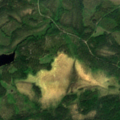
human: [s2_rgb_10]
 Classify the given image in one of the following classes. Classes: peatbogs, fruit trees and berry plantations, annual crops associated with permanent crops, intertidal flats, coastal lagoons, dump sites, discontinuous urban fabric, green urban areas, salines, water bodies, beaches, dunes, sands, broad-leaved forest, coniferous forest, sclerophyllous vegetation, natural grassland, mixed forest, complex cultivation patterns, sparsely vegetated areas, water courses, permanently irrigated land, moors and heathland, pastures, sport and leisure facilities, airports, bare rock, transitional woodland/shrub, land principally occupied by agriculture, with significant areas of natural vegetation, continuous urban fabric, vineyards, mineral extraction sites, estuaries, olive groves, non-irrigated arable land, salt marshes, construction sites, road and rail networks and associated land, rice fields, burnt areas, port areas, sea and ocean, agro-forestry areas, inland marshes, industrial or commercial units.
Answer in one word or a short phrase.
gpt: coniferous forest, mixed forest, transitional woodland/shrub